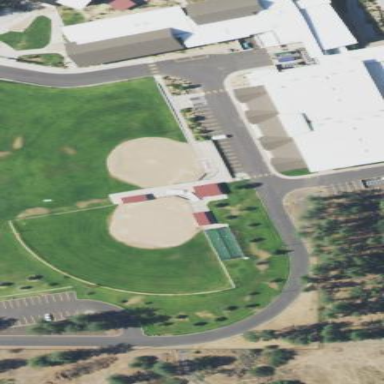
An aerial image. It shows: Baseball pitch for leisure land activities.